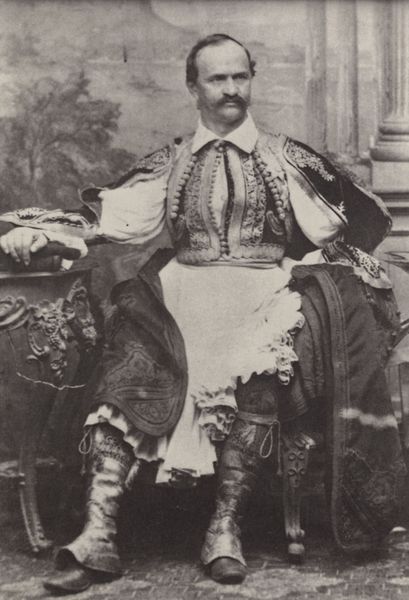
Titel: König Otto von Griechenland (1815-1867)
Künstler: Joseph Albert
Standort: München
Institution: Geheimes Hausarchiv
Schlagwörter: baum, gemälde, hand, mann, weiß, sitzen, fenster, grau, hintergrund, kleid, nase, raum, schwarz, stirn, stuhl, säule, tisch, tische, blick, schloss, ornament, rock, alt, bart, hemd, jacke, jung, schnurrbart, arm, augen, barock, kleidung, kragen, rahmen, spitze, bild, bildnis, herr, innenraum, portrait, porträt, bestickt, gewand, haare, kostüm, mantel, pose, sessel, sitzend, stickerei, augenbrauen, adlig, schürze, spanien, man, schuhe, saal, kaiser, könig, schnäuzer, schnurbart, tapete, glatze, wandgemälde, atelier, stuck, edel, knöpfe, schnauzbart, schnauzer, weste, exotisch, foto, fotografie, photographie, stolz, schwarzweiss, uniform, witzig, manschetten, stiefel, herrscher, schuh, fürst, photo, verziert, tracht, komode, kravatte, schlips, üppig, leder, wams, adelig, kniebundhose, kulisse, fresko, zwerg, beschlag, schauspieler, borde, stulpen, fotographie, gamaschen, freskos, ornat, studio, photografie, prunkvoll, lederstiefel, türke, schwarzhaarig, volkstümlich, ungarn, sugen, fotp, torrero, bidnis, nationaltracht, südländer, volkstracht, bartr, schnäzer, stiefeltten